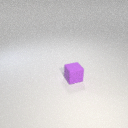
small purple rubber cube